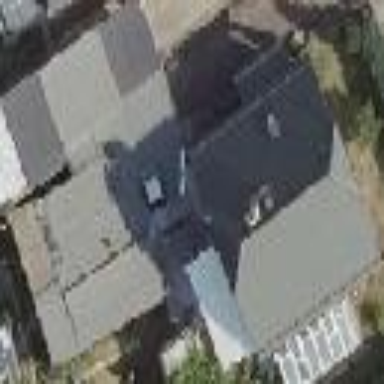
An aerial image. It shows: Detached building with half-hipped roof shape.